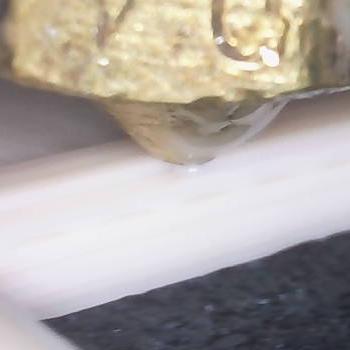
Flow rate: 283%